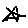
Label: star